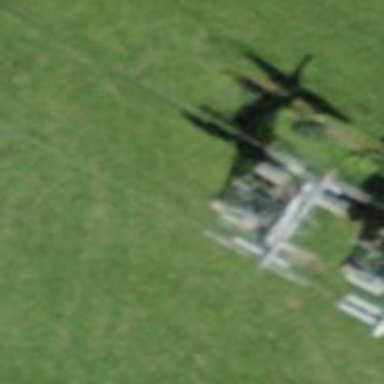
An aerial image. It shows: Pylon used for aerialway.